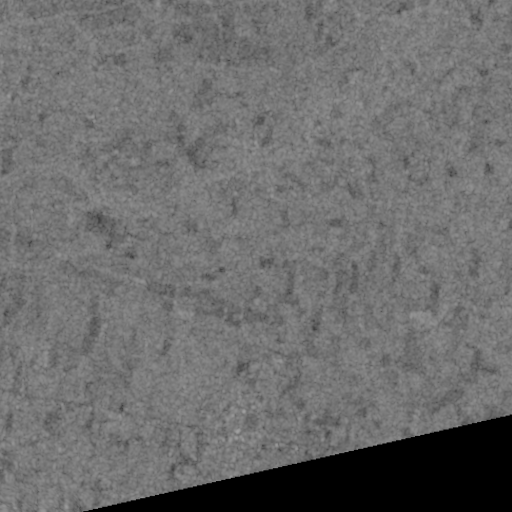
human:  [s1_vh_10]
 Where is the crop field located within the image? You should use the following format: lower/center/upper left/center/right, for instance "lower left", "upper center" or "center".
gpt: The crop field is located in the left of the image.
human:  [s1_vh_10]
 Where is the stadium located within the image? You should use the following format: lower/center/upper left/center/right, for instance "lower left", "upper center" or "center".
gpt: The stadium is located in the lower center of the image.
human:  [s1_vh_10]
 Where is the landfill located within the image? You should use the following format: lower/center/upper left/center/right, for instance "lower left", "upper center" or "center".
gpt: There is no landfill in the image.

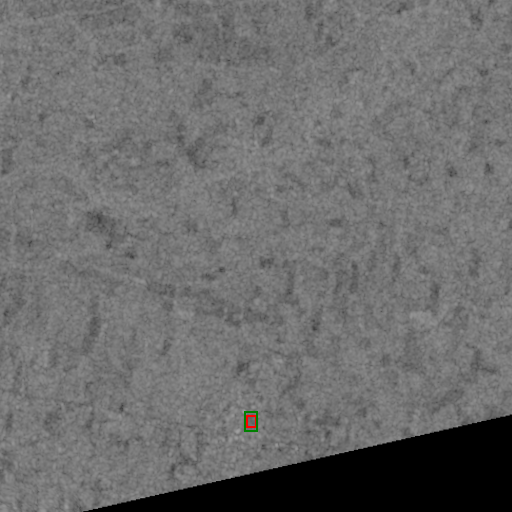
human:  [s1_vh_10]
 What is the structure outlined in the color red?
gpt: The structure outlined in red is a park.
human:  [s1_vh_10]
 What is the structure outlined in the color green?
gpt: The structure outlined in green is a stadium.
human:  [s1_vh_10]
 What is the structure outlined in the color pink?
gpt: There is no pink outline.